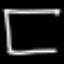
Label: square